Question: I am working on an iOS app which dispatch quite a number of tasks to my serial queue. The task is to download images from my web server, save it to disk, and later displayed on 'UIImageView'. However, '[NSURLConnection sendAsynchrousRequest]' will keep eating up more and more memory until iOS kill my process.
The downloader method looks like this:
'''
// dispatch_queue_t is created once by: m_pRequestQueue = dispatch_queue_create( "mynamespace.app", DISPATCH_QUEUE_SERIAL);
- (void) downloadImageInBackgroundWithURL:(NSString*) szUrl {
__block typeof(self) bSelf = self;
__block typeof(m_pUrlRequestQueue) bpUrlRequestQueue = m_pRequestQueue;
dispatch_async( m_pRequestQueue, ^{
NSAutoreleasePool *pAutoreleasePool = [[NSAutoreleasePool alloc] init];
NSURLRequest *pRequest = [NSURLRequest requestWithURL:[NSURL URLWithString:szUrl]
cachePolicy:NSURLRequestReloadIgnoringCacheData
timeoutInterval:URL_REQUEST_TIMEOUT];
[NSURLConnection sendAsynchronousRequest:pRequest queue:bpUrlRequestQueue completionHandler:^(NSURLResponse *pResponse, NSData *pData, NSError *pError) {
NSAutoreleasePool *pPool = [[NSAutoreleasePool alloc] init];
if ( pError != nil ) {
} else {
// convert image to png format
UIImage *pImg = [UIImage imageWithData:pData];
NSData *pDataPng = UIImagePNGRepresentation(pImg);
bool bSaved = [[NSFileManager defaultManager] createFileAtPath:szCacheFile contents:pDataPng attributes:nil];
}
__block typeof(pDataPng) bpDataPng = pDataPng;
__block typeof(pError) bpError = pError;
dispatch_sync( dispatch_get_main_queue(), ^ {
NSAutoreleasePool *autoreleasepool = [[NSAutoreleasePool alloc] init];
UIImage *pImage = [[UIImage alloc] initWithData:bpDataPng];
// display the image
[pImage release];
// NSLog( @"image retain count: %d", [pImage retainCount] ); // 0, bad access
[autoreleasepool drain];
});
}
[pPool drain];
}]; // end sendAsynchronousRequest
[pAutoreleasePool drain];
}); // end dispatch_async
} // end downloadImageInBackgroundWithURL
'''
I am quite sure it is something inside '[NSURLConnection sendAsynchronousRequest]' as the profiler is showing that the function is the one eating up all the memory...
However, I am also not very sure about the dispatch_*** and block things, I've always used C and C++ code with pthread before, but after reading from Apple's documentation on migrating away from thread, I decided to give GCD a try, objective-c is so troublesome and I'm not sure how to release the 'NSData *pData' and 'NSURLResponse *pResponse' as it crash whenever I do it.
Please advice... really need help to learn and appreciate objective-c...

Thanks to @robhayward, I put the pImg and pDataPng outside as __block variable, use his RHCacheImageView way of downloading data ( NSData initWithContentOfURL )
Thanks as well to @JorisKluivers, the first UIImage can actually be reused to display as UIImageView recognized both jpg and png format, just my later processing requires png format and I am reading from the disk later just when required
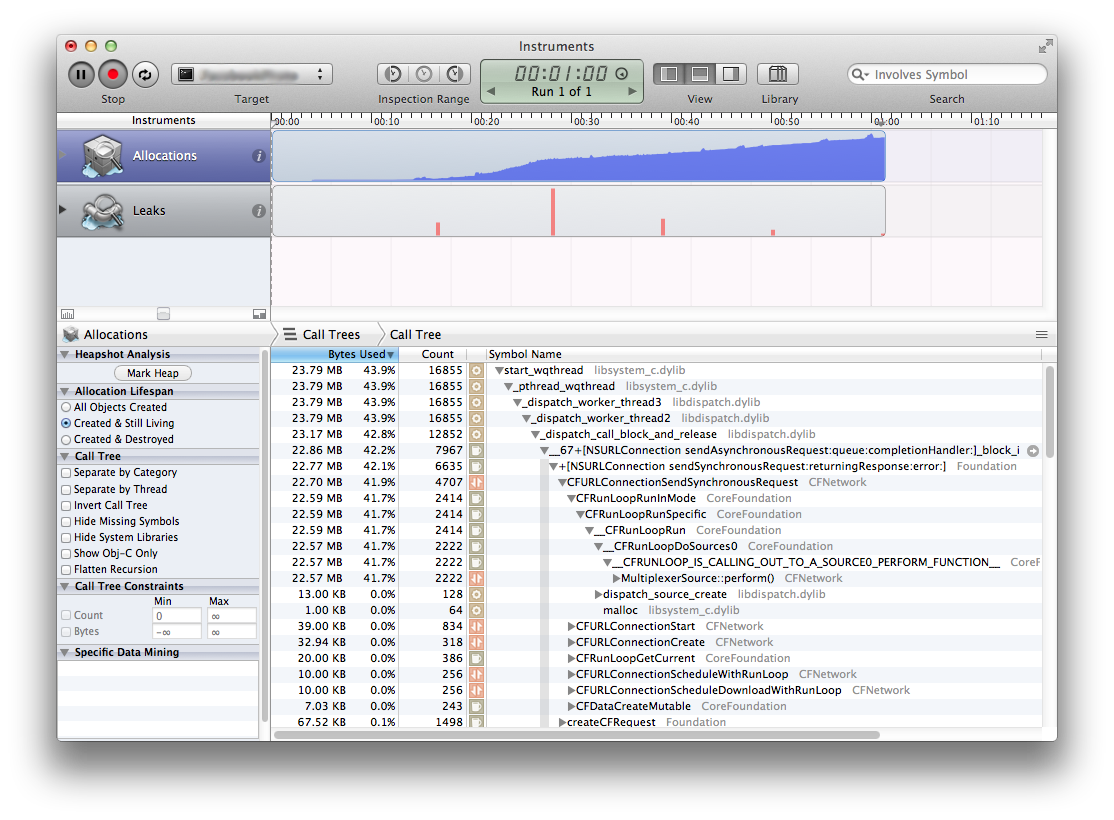
Answer: I would firstly put it down to the image and data objects that you are creating:
'''
UIImage *pImg = [UIImage imageWithData:pData];
NSData *pDataPng = UIImagePNGRepresentation(pImg);
'''
Which might be hanging around too long, perhaps put them outside the block, as they are probably being created/released on different threads:
'''
__block UIImage *pImg = nil;
__block NSData *pDataPng = nil;
[NSURLConnection sendAsynchronousRequest..
'''
(Also consider using ARC if you can)
I have some code on Github that does a similar job without this issue, feel free to check it out:
<URL>